Question: I have html table which displays content from email. This email content can be from any email client (browser, outlook, thunderbird...). If this html is malformed it creates a mess in my html table.
For example: if the email content has any unclosed tags or malformed table in it, it is destroying the structure of my table where I am displaying this email content.
Could you please tell me is there any alternative to display this content without any disturbance to my main table......
Here is the screen shot:

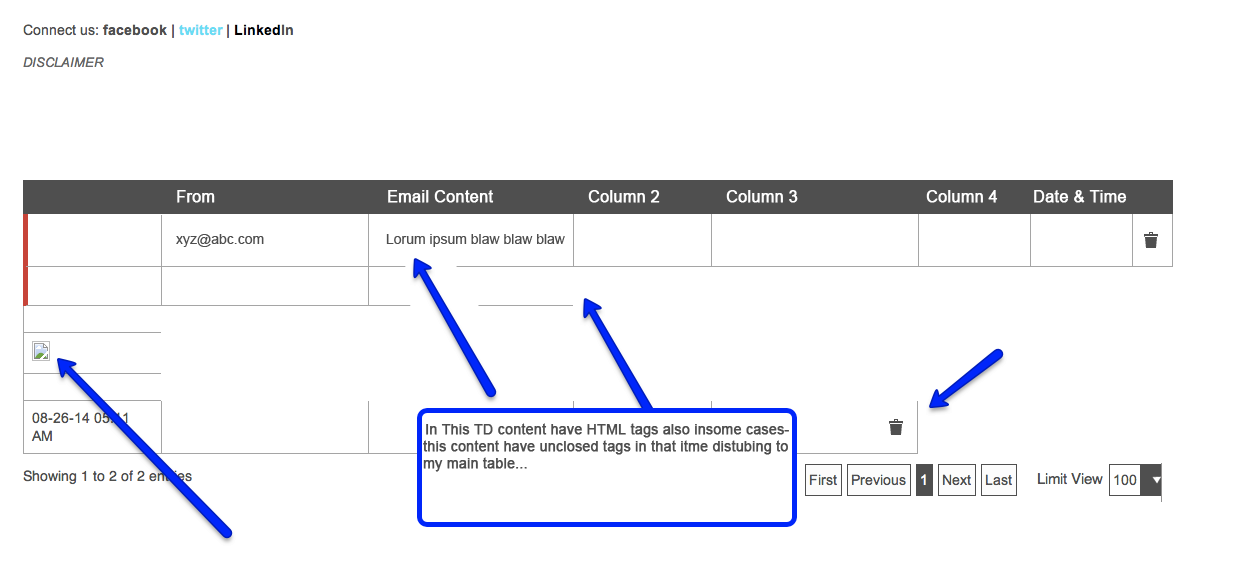
Answer: you can use <URL> to load the HTML content form email. You can then extract the body context and repair the malformed HTML.
'''
<?php
//note that the div tag is not closed properly
$emailContent = '<html><head></head><body><div>bla<div><h1>hgjhjdfg</h1></body></html>';
$dom = new DOMDocument();
$new = new DOMDocument();
$dom->loadHTML($emailContent);
//extract the body
$body = $dom->getElementsByTagName('body')->item(0);
foreach ($body->childNodes as $child){
$new->appendChild($new->importNode($child, true));
}
//dom document automatically tries to repair malformed HTML so when we use saveHTML().
echo $new->saveHTML();
?>
'''
'''
<div>bla<div><h1>hgjhjdfg</h1></div></div>
'''
As you can see the unclosed '<div>' tags are now closed. If you did this with the HTML from e-mail (or wherever you are getting it from) you could fix the html this way.
However DOMDocument does not do a very good job if it comes to repairing malformed HTML so the results can be unexpected, but at least your table is not affected.
You can also use ajax to load every piece of email content separately. The browsers dom does a better job if it comes to repairing malformed HTML.
You must also filter the email content on javascript. If it contains javascript it can also malform your table or even the entire web page.
For example someone put this inside a email (jquery):
$('body').hide();